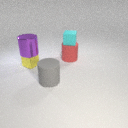
large red rubber cylinder below small cyan rubber cube